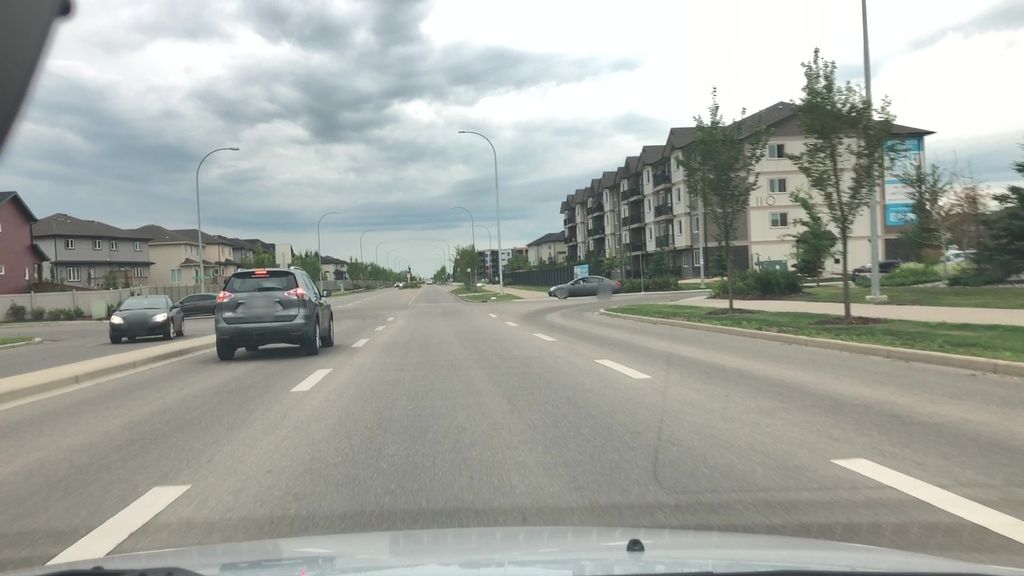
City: edmonton